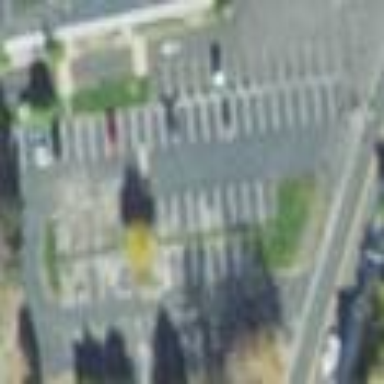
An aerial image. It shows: Parking area.